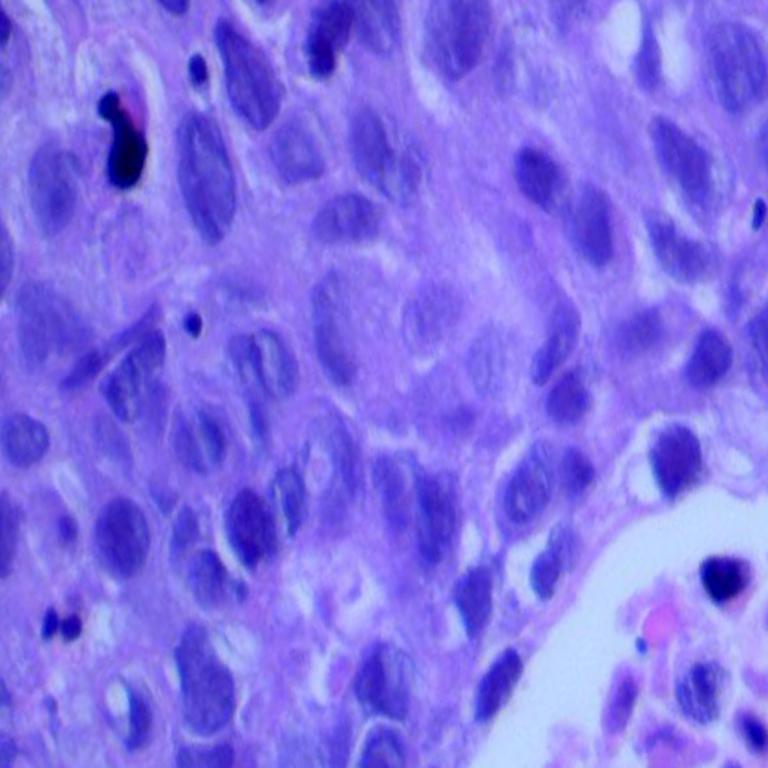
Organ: lung
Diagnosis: squamous carcinomas